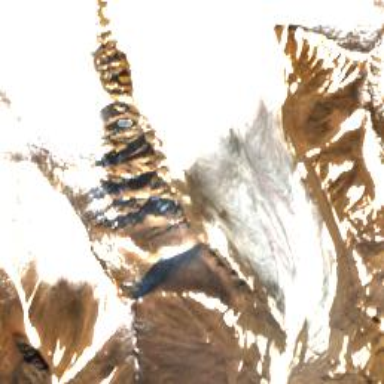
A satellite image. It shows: Majestic glacier in the distance.